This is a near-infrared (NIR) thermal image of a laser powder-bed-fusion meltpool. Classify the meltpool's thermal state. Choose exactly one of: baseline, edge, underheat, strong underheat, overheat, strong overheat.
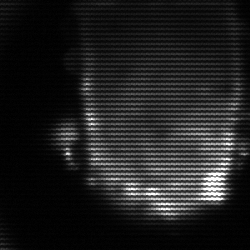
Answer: baseline